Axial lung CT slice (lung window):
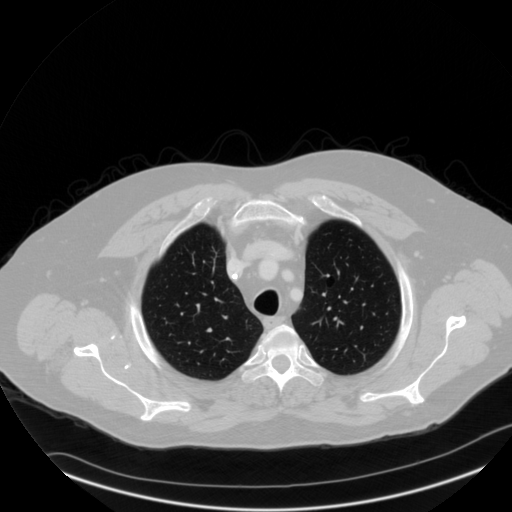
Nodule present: no